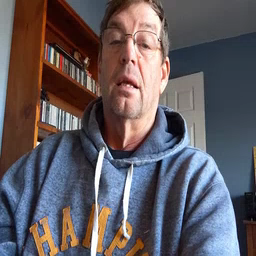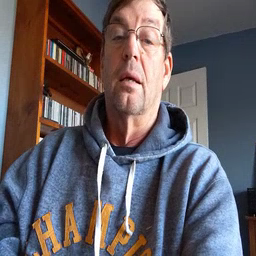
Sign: blow